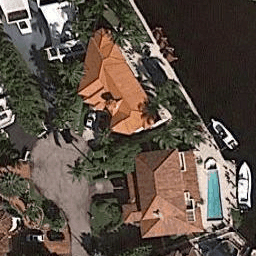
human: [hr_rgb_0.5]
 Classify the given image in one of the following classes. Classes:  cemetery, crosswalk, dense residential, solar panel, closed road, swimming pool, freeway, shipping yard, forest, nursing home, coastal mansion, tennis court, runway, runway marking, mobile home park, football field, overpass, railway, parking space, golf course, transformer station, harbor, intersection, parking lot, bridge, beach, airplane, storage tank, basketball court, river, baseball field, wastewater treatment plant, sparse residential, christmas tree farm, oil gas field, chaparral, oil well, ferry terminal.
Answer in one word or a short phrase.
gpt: coastal mansion